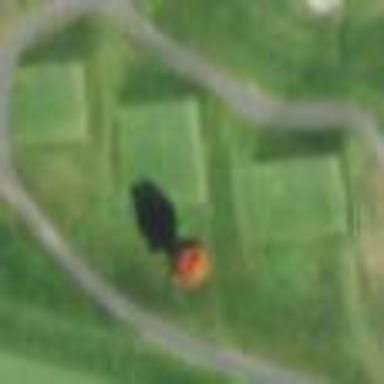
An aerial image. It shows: Golf rough area.